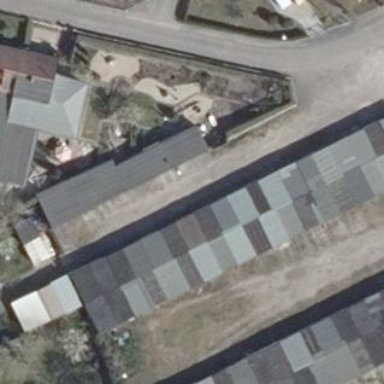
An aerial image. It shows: Group of garages.